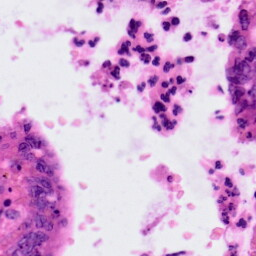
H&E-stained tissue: Colon